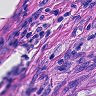
Metastatic tissue present: yes